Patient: sex M, age 52
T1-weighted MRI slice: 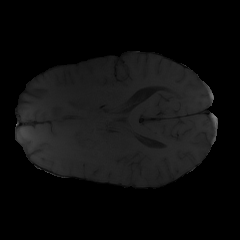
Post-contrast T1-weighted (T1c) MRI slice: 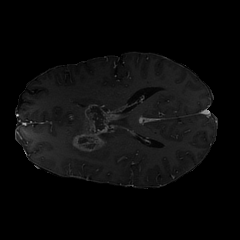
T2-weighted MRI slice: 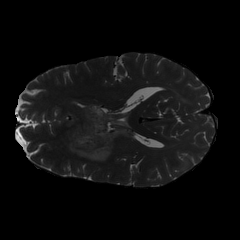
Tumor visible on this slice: yes
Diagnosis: Glioblastoma, IDH-wildtype
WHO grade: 4